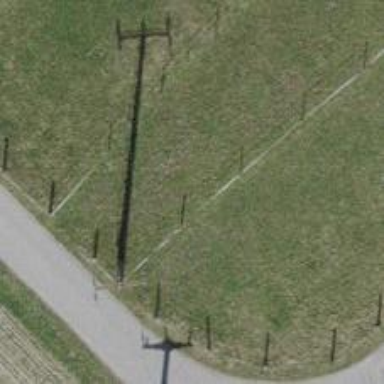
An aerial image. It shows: Minor power line with 3 cables.